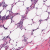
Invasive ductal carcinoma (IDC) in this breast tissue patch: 0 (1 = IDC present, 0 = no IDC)